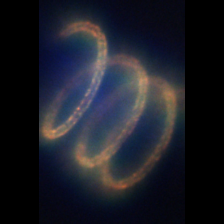
Taxon: Chaetoceros
Group: Diatoms